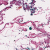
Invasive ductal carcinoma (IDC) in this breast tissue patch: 0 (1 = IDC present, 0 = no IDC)